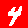
Digit: 4